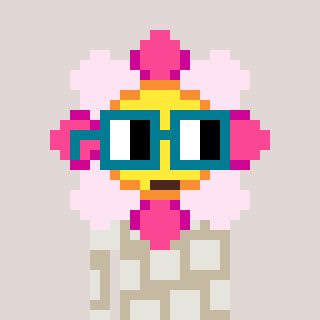
a pixel art character with square dark green glasses, a flower-shaped head and a bege-colored body on a warm background